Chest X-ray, PA view. Patient: 48 years old, sex M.
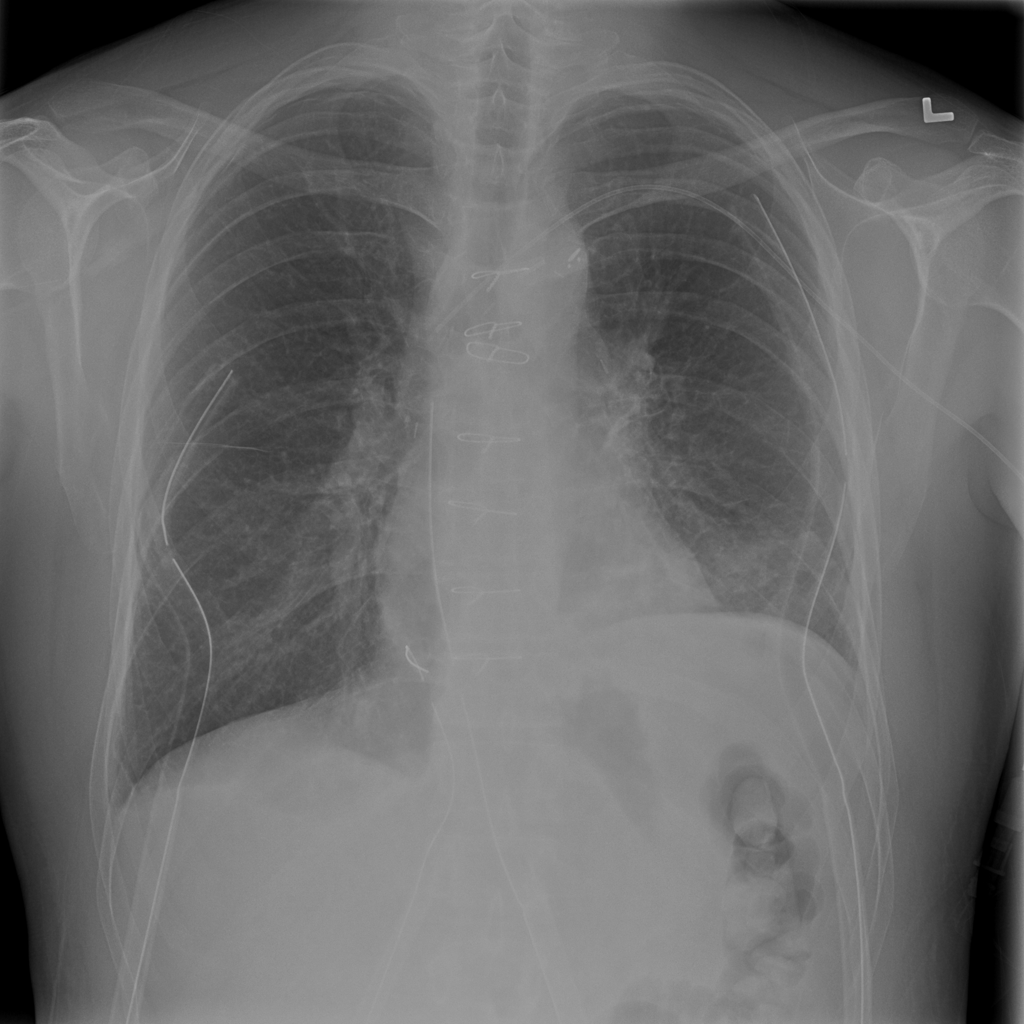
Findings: Pneumothorax